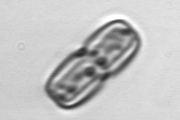
Label: Ephemera